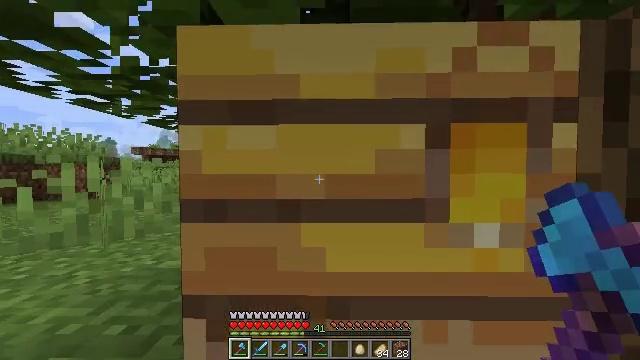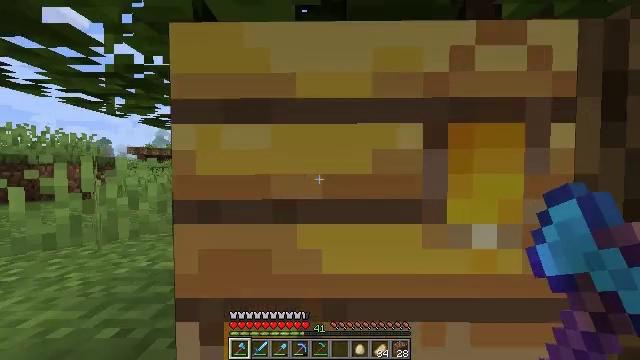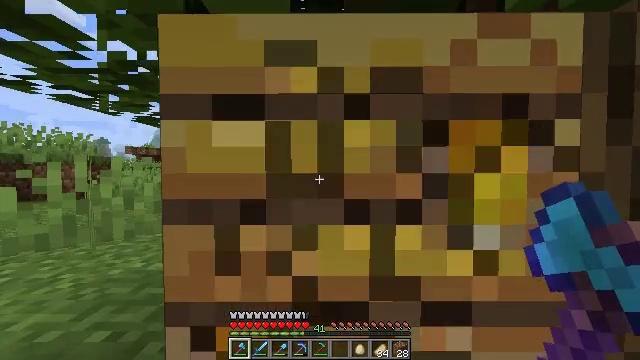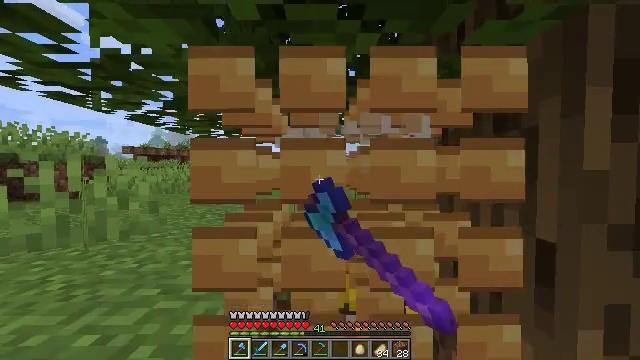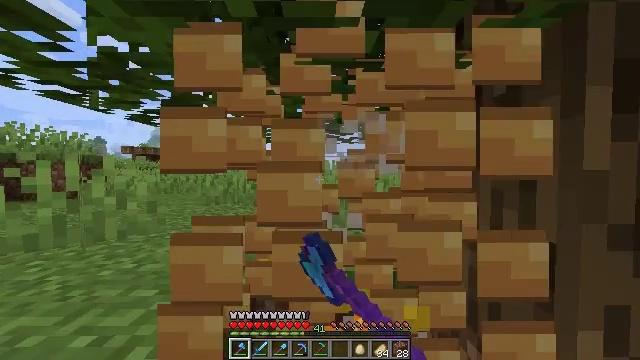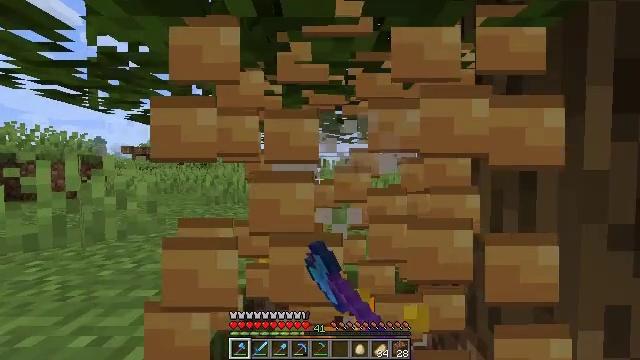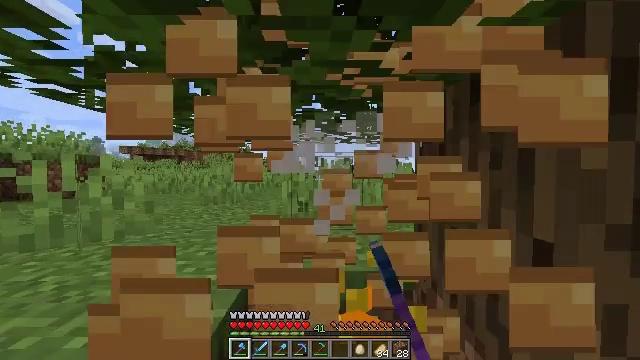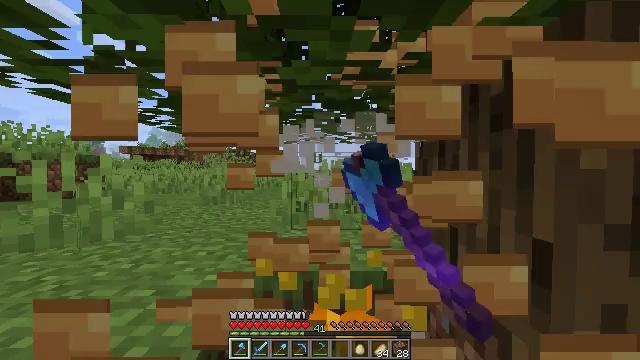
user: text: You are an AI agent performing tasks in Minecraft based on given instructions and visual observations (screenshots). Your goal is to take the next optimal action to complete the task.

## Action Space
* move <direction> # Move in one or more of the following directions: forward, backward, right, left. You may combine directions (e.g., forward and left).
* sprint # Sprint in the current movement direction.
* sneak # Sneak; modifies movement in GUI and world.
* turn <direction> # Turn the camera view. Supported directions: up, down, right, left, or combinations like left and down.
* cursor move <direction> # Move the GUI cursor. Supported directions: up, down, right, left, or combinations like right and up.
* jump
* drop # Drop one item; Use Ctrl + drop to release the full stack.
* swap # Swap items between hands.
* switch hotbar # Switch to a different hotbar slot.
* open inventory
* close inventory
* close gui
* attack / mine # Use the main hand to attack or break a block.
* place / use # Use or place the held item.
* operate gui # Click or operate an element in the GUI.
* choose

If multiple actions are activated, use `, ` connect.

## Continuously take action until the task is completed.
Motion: motion action
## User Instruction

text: Gather bee nest from a tree in the forest.
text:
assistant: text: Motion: no_op
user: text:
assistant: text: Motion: attack / mine
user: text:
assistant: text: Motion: attack / mine
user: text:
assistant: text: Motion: attack / mine
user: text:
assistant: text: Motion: attack / mine
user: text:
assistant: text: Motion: attack / mine
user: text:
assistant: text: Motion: attack / mine
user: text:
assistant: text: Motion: attack / mine